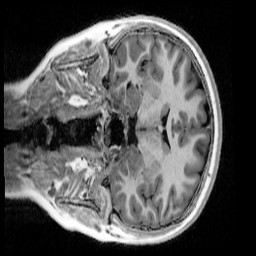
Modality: UNIT1_denoised
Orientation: coronal
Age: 11
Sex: female
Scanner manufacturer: siemens
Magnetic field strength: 3 T
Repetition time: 4 s
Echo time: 0.00303 s